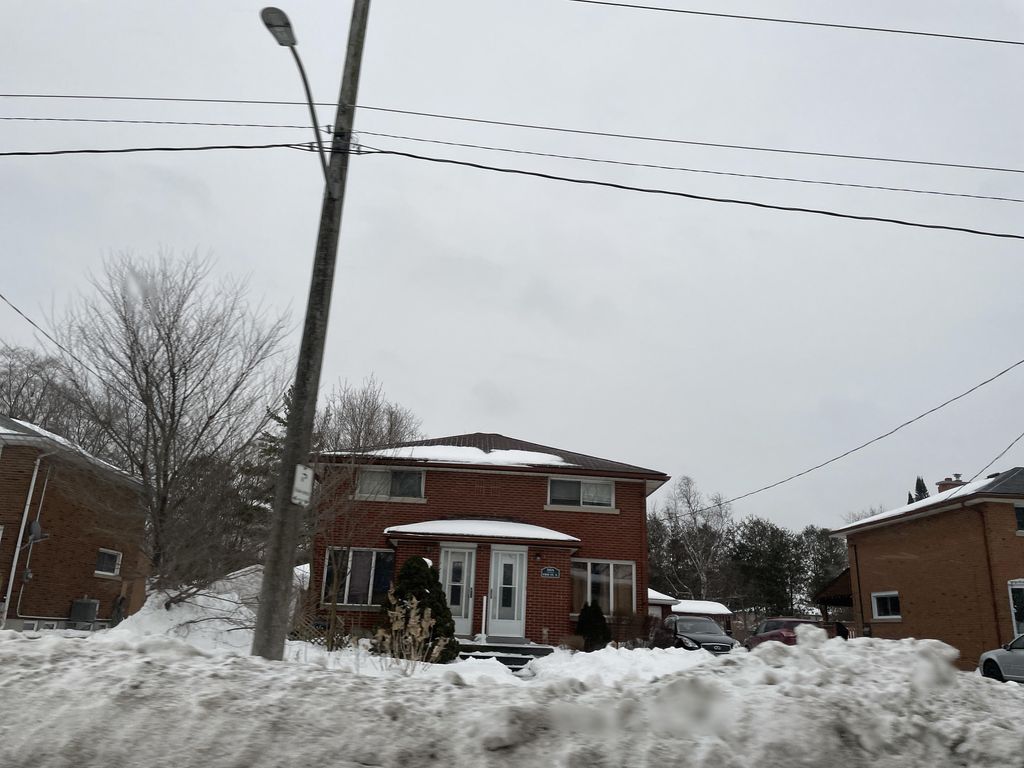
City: kitchener-waterloo